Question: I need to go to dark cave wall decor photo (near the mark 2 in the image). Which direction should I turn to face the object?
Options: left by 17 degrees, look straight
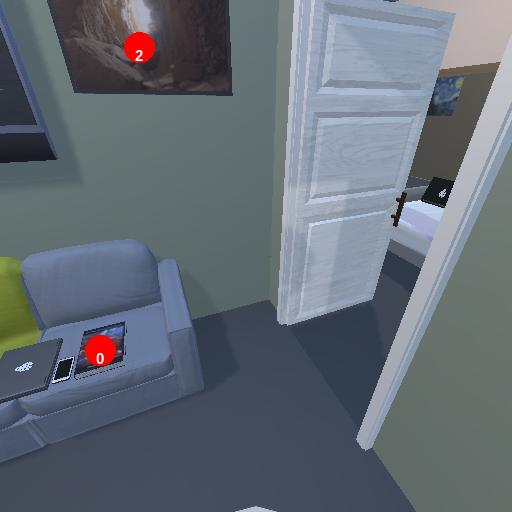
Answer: left by 17 degrees